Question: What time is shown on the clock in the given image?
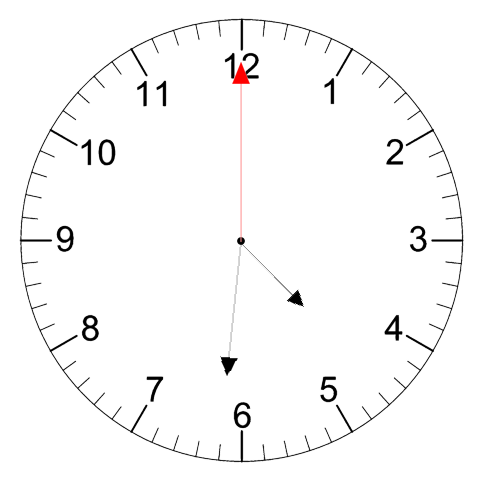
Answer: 04:31:00